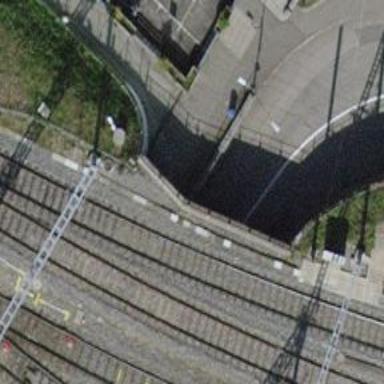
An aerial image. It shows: Footway road passing through tunnel without sidewalks.